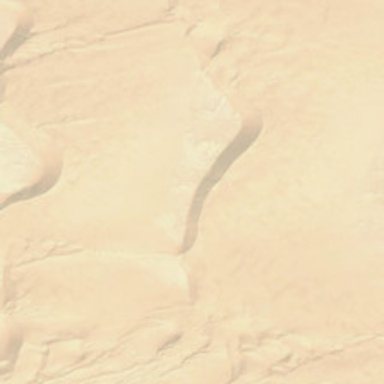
A piece of sand in the desert is like fish scale .